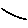
Label: line